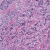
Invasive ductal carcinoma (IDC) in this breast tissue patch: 1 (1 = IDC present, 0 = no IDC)